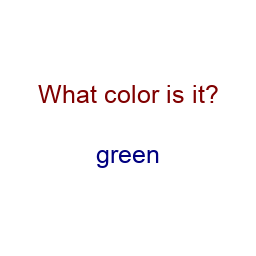
Color: navy
Color name shown: green
Background color: white
Question text color: maroon